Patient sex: M
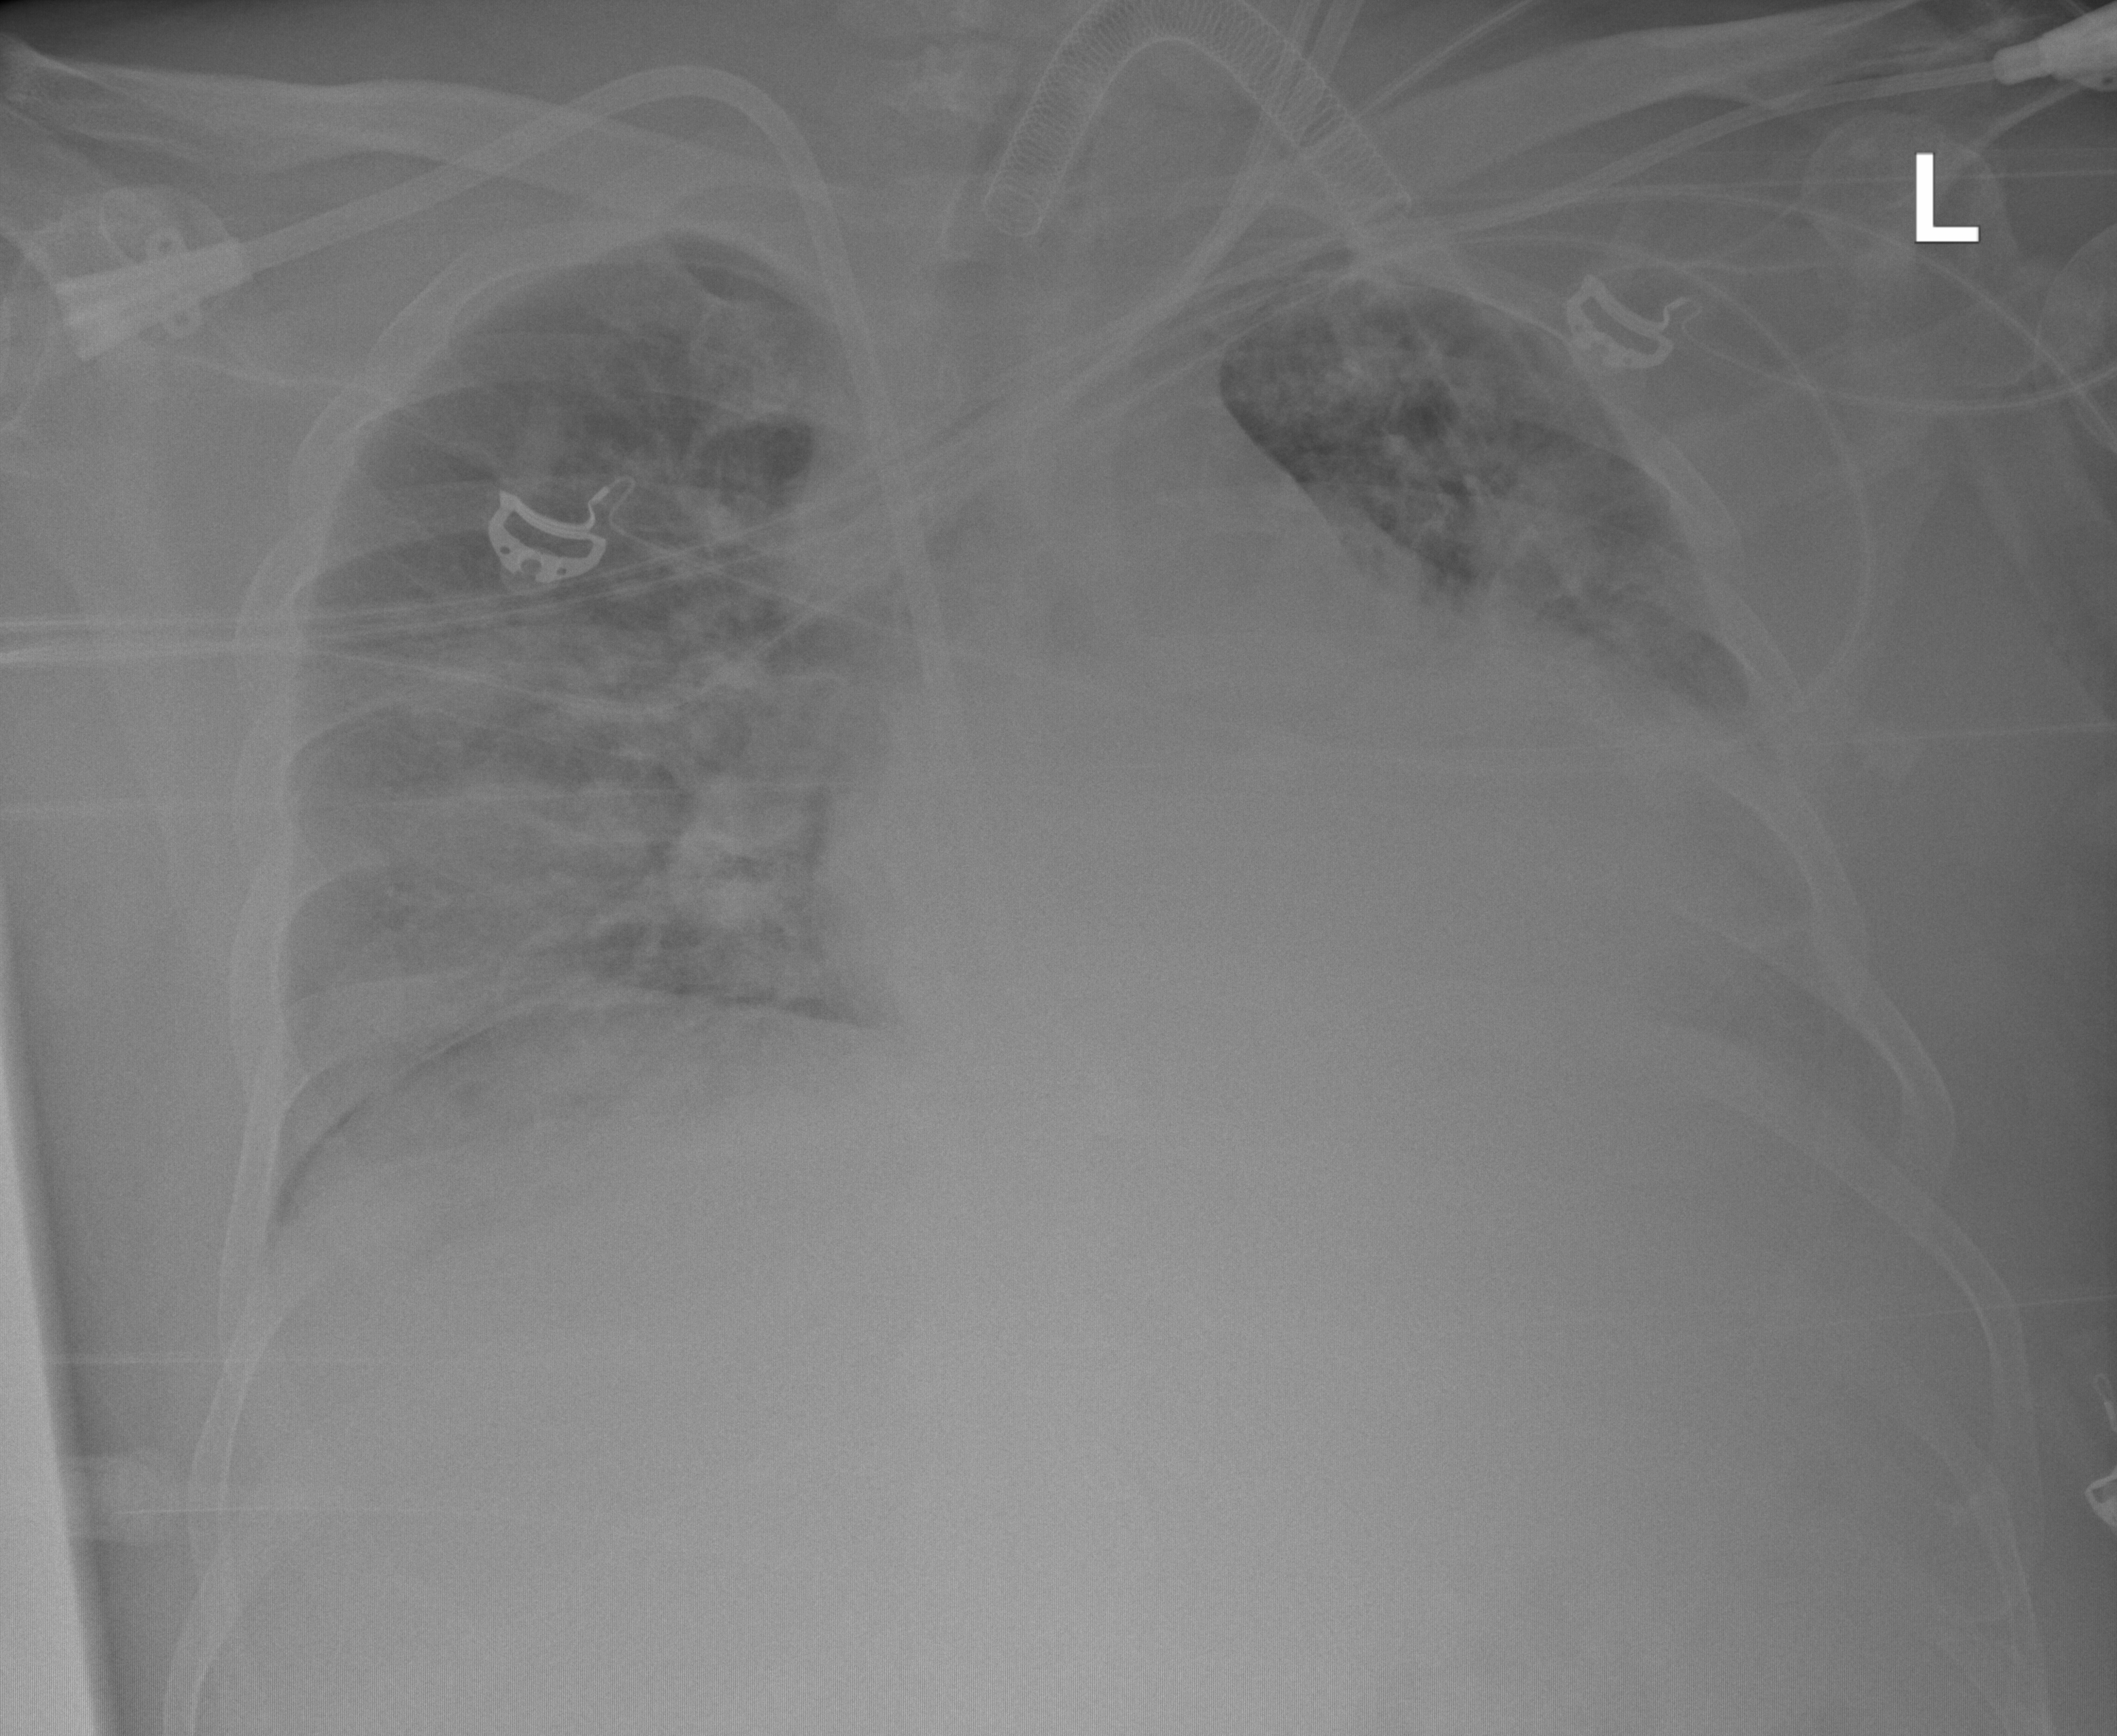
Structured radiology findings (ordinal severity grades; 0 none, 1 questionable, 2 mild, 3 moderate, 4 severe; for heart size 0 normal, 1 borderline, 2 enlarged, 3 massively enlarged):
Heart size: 2
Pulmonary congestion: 2
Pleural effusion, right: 2
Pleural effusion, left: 2
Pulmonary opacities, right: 2
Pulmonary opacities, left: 2
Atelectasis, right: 2
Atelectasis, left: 2